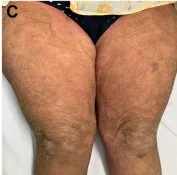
Thighs.
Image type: medical_photograph (skin_photograph)